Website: slack
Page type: billing-address
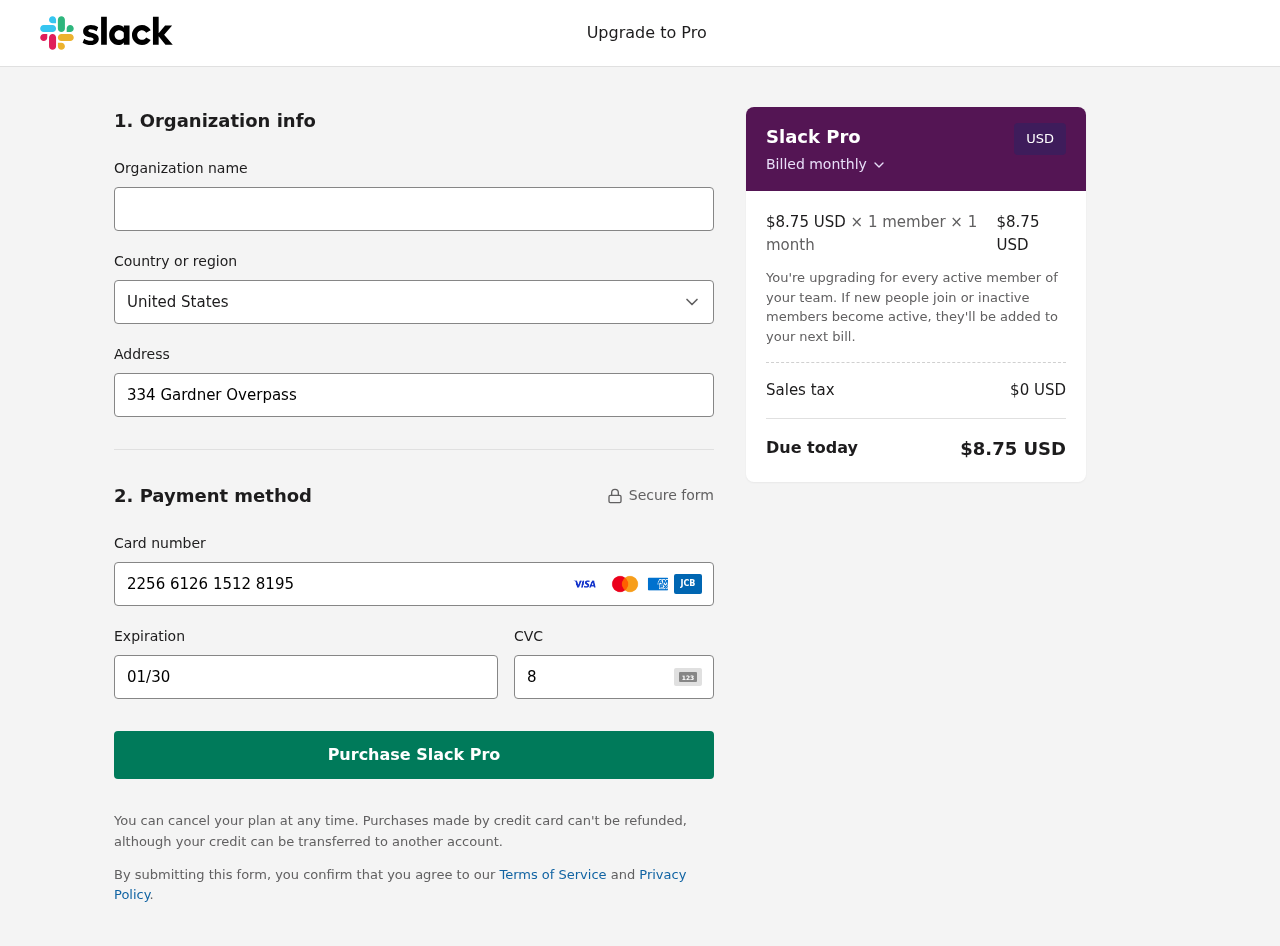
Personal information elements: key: PII_CARD_CVV
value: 831
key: PII_CARD_EXPIRY
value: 01/30
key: PII_CARD_NUMBER
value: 2256 6126 1512 8195
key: PII_COUNTRY
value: United States
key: PII_STREET
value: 334 Gardner Overpass
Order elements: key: ORDER_PRICE_PER_MEMBER
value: $8.75 USD
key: ORDER_MEMBER_COUNT
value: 1
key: ORDER_MONTH_COUNT
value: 1
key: ORDER_SUBTOTAL
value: $8.75 USD
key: ORDER_TAX
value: $0
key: ORDER_TOTAL
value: $8.75 USD